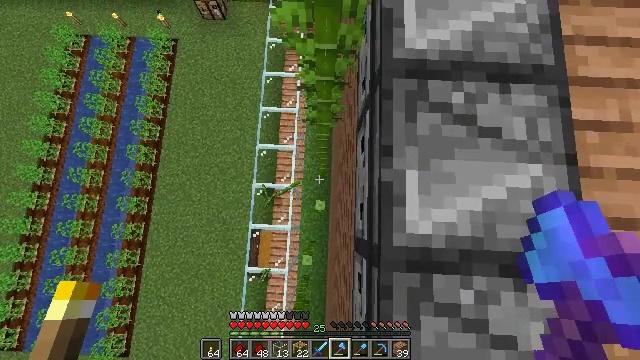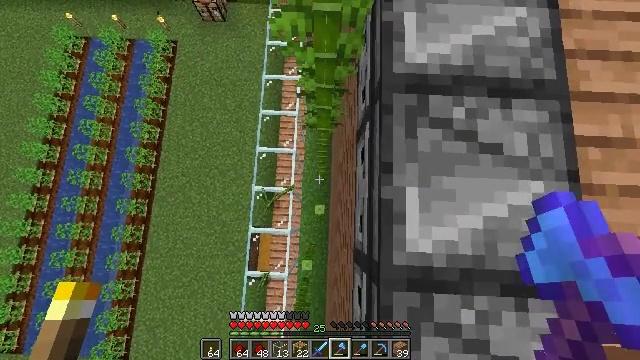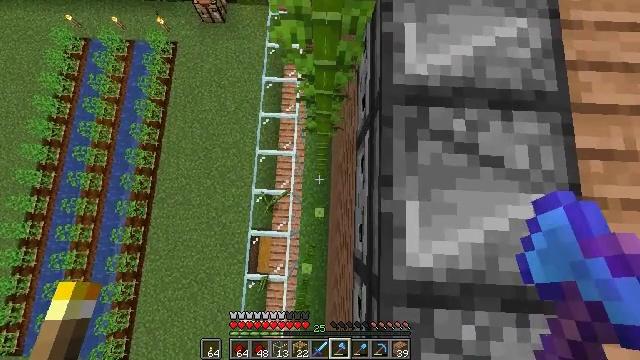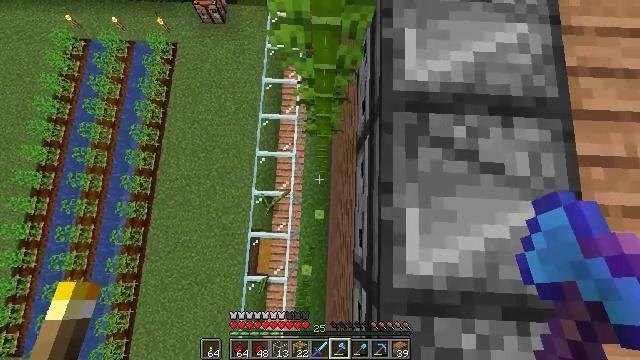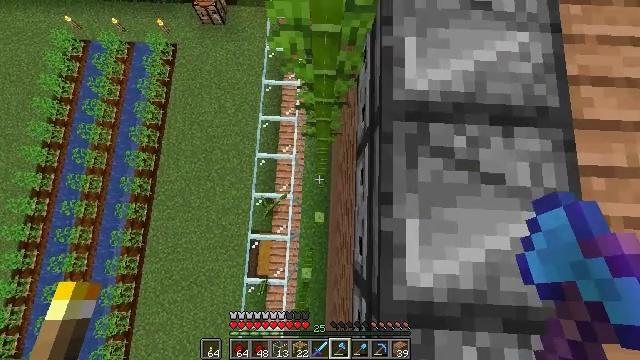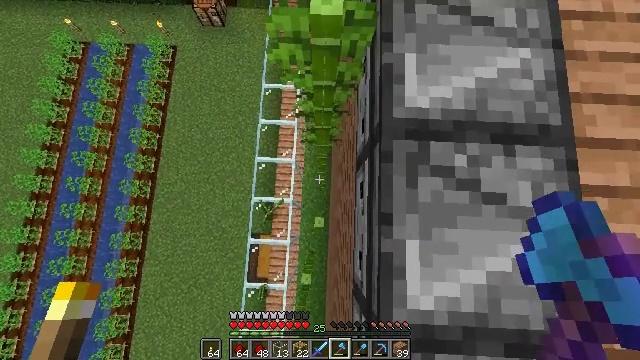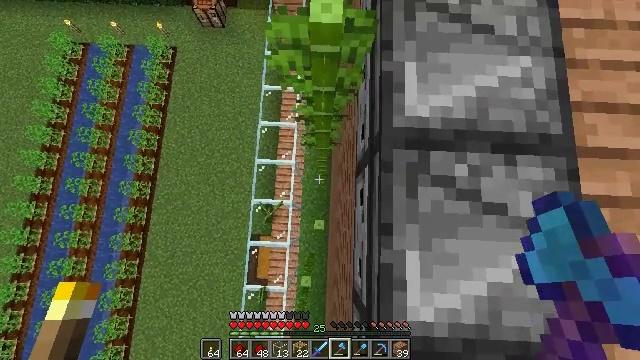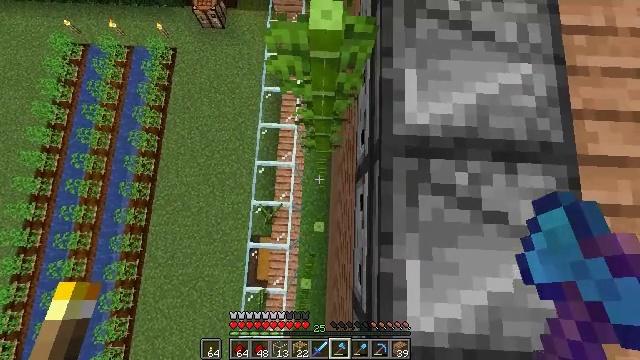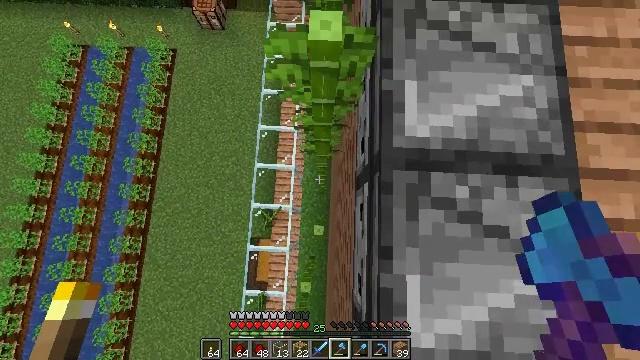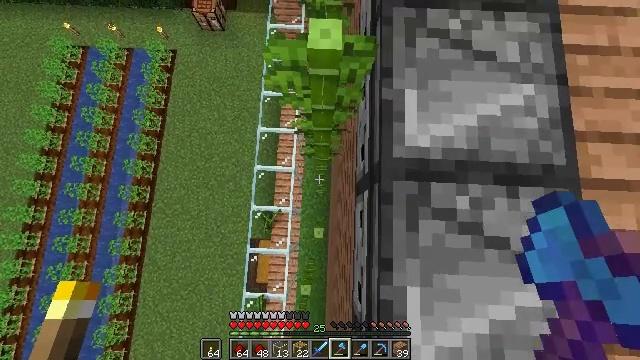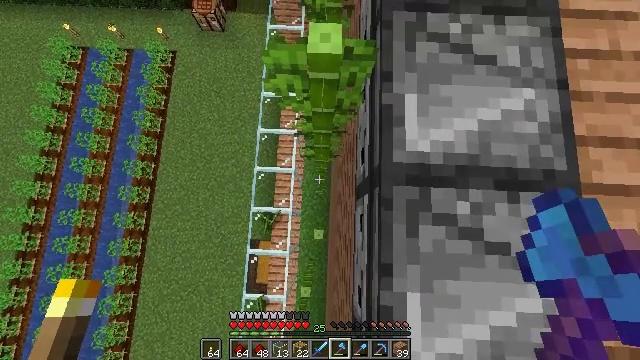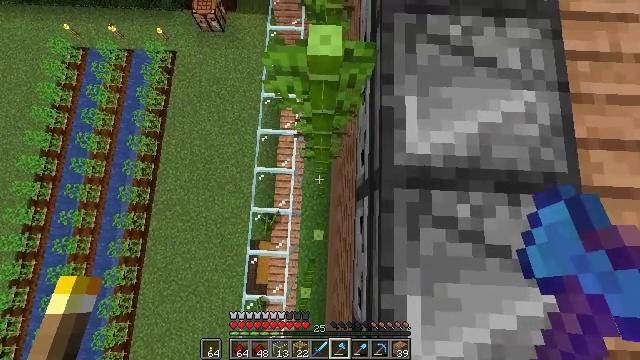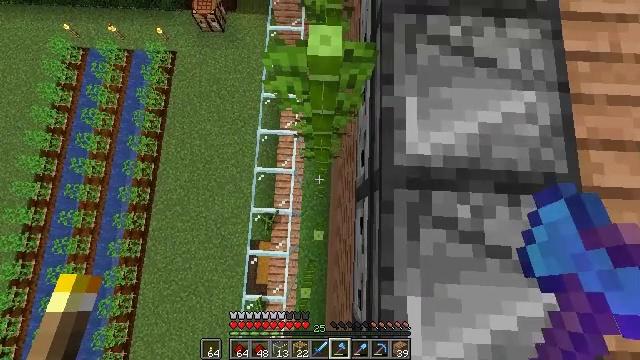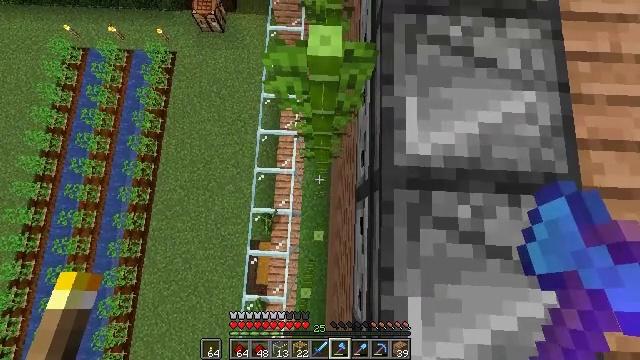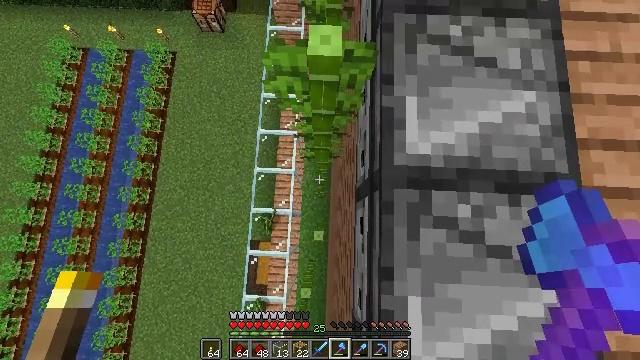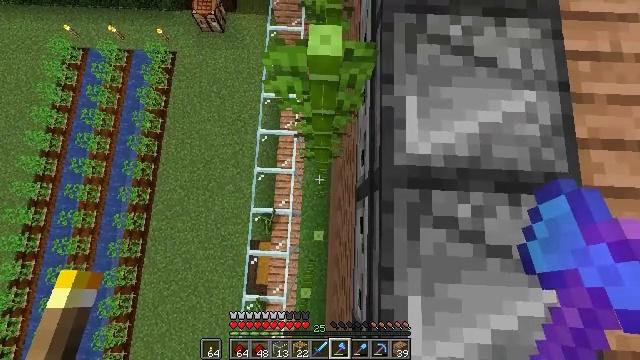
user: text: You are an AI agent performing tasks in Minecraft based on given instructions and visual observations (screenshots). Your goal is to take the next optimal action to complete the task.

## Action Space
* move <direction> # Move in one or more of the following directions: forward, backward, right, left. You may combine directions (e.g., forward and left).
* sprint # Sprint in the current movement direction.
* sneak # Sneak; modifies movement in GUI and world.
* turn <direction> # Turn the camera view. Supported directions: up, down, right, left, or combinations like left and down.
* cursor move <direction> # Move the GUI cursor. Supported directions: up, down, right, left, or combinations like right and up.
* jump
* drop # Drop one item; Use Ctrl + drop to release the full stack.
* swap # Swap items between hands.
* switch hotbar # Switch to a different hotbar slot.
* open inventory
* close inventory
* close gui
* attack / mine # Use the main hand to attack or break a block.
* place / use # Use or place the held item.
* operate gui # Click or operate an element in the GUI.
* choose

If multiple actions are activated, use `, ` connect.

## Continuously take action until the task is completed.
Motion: motion action
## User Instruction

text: Harvest bamboo from the farm.
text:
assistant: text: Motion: move forward, sneak, attack / mine
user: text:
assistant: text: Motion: move forward, sneak, attack / mine
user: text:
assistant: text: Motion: move forward, sneak, attack / mine
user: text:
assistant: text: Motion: move forward, sneak, attack / mine
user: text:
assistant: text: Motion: move forward, sneak, attack / mine
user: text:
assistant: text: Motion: move forward, sneak, attack / mine
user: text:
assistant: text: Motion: move forward, sneak, attack / mine
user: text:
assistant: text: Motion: move forward, sneak, attack / mine
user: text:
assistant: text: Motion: sneak, attack / mine
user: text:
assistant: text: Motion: sneak, attack / mine
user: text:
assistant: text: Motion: sneak, attack / mine
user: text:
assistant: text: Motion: sneak, attack / mine
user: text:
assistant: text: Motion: sneak, attack / mine
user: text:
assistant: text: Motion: sneak, attack / mine
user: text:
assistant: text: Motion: sneak, attack / mine
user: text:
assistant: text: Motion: move forward, sneak, attack / mine
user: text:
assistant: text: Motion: move forward, sneak, attack / mine
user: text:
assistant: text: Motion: move forward, sneak, attack / mine
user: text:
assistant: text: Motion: move forward, sneak, attack / mine
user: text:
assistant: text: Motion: sneak, attack / mine
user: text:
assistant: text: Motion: sneak, attack / mine
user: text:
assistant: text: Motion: sneak, attack / mine
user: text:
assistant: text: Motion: sneak, attack / mine
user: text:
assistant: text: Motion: sneak, attack / mine
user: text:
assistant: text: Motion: sneak, attack / mine
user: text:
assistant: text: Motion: sneak, attack / mine
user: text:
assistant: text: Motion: sneak, attack / mine
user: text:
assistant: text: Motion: sneak, attack / mine
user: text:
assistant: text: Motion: sneak, attack / mine
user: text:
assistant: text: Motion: sneak, attack / mine